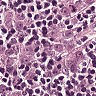
Metastatic tissue present: yes